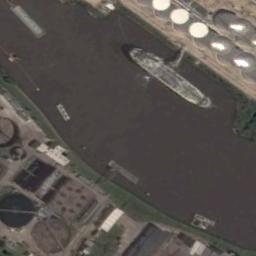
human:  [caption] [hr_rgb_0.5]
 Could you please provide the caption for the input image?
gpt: There are many buildings of different shapes and sizes beside the ships .

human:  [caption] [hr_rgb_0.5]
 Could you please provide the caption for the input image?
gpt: The ship and several boats is docked at the oil terminal and the water is yellow .

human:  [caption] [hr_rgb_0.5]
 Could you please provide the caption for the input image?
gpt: There is a ship in the green water on the shore .

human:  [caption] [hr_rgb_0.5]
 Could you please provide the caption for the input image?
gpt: There are several white ships docked at the dock, And there are many tank-shaped storage buildings on the dock .

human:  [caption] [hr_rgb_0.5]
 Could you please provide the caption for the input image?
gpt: The ship is at the harbor beside a river .